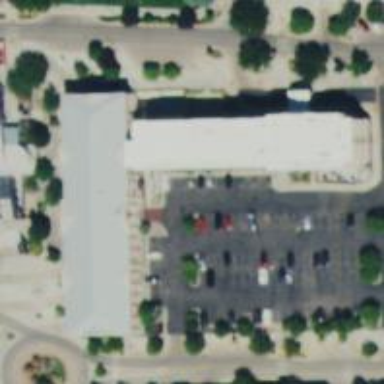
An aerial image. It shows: Parking space is available.